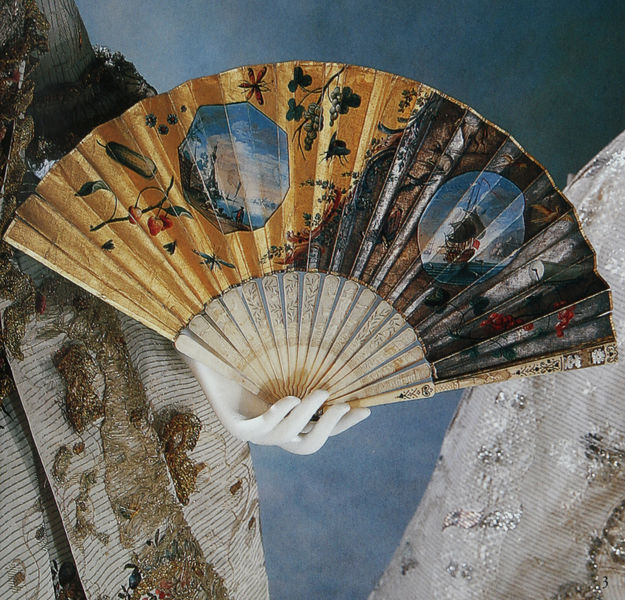
Titel: Fächer
Standort: Kyoto (Japan)
Institution: Kyoto Costume Institute
Schlagwörter: blau, blätter, dunkel, gemälde, hand, himmel, meer, wasser, weiß, wolken, frauen, gelb, landschaft, blume, blumen, braun, bunt, finger, frau, grau, hintergrund, holz, kleid, kleider, orange, schwarz, blüten, dame, obst, wolke, fächer, malerei, mode, muster, ornament, barock, falten, halten, kleidung, silber, spitze, hände, horizont, natur, wind, zweige, bestickt, gewand, gold, mantel, stickerei, stoff, tücher, blatt, pflanze, pflanzen, seide, zart, boot, kreis, früchte, gemüse, ranken, trauben, hellblau, japan, schiff, segel, bilder, papier, modell, tüll, segelschiff, farbe, luft, weiblich, detail, floral, verzierung, wedel, edel, rüschen, japanisch, zeigen, bemalt, fecher, foto, fotografie, griff, porzellan, orient, asien, asiatisch, accessoire, kunst, insekten, brokat, puppe, tracht, china, weintrauben, fauna, insekt, reben, kirsche, tuche, elfenbein, gurke, fechter, kimono, zweigeteilt, fernost, kyoto, kurtisane, accessoir, edeln, edelw, eiblich, farbid, moed, wedeln, wedelw, japan geisha, luest, fächer china